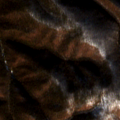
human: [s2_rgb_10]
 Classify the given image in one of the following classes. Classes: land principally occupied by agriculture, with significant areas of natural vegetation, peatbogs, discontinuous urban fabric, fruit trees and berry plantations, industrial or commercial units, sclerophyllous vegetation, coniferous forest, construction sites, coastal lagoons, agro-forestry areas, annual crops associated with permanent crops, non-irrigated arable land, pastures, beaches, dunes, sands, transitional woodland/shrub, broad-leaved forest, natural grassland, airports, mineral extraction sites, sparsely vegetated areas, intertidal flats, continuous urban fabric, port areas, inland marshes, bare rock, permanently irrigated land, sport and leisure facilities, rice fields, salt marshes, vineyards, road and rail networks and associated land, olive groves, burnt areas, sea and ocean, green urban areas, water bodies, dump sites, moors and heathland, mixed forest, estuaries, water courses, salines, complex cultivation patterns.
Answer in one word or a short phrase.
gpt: broad-leaved forest